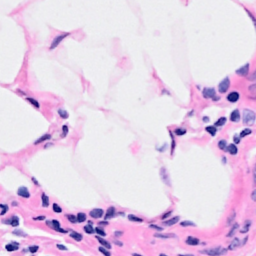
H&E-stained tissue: Breast